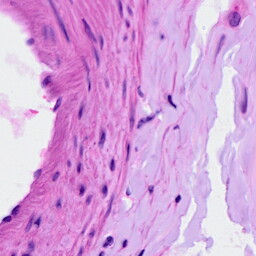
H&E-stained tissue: Ovarian